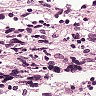
Metastatic tissue present: no